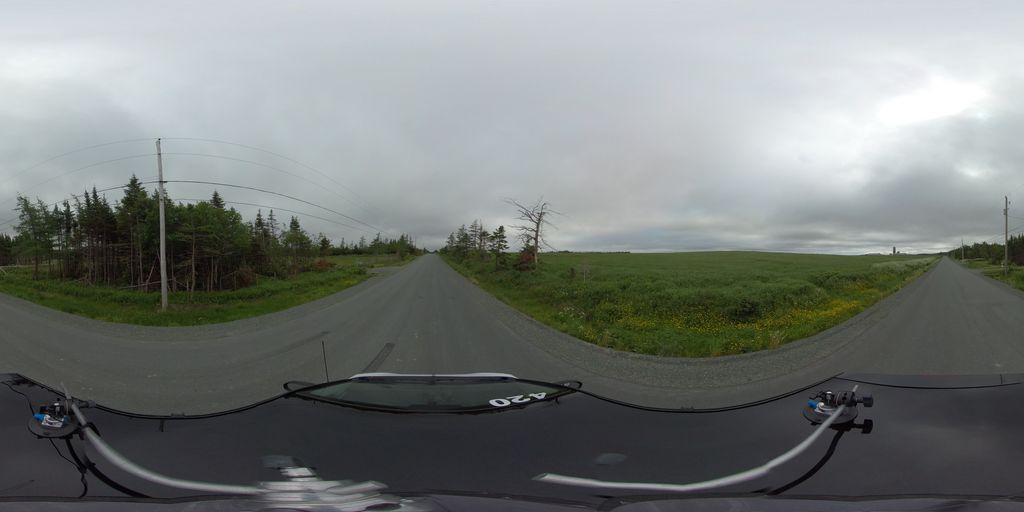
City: st_johns